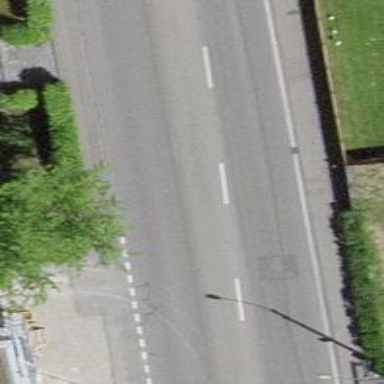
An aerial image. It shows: Bus stop equipped with public transport stop position.